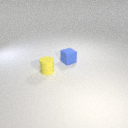
small blue rubber cube behind small yellow rubber cylinder